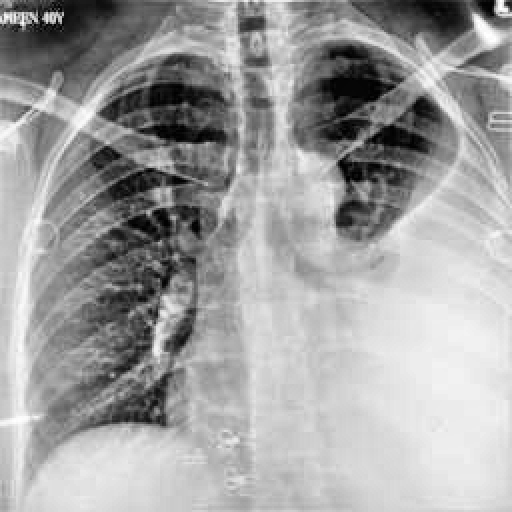
Finding: TUBERCULOSIS